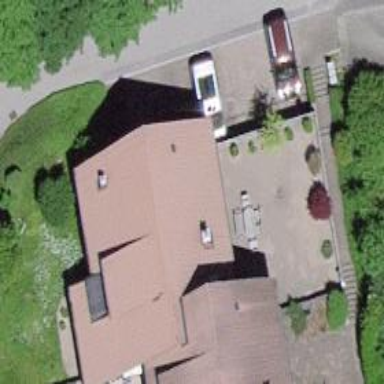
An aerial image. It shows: Residential building.